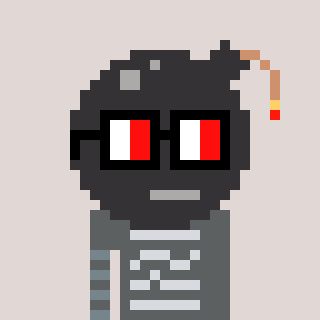
a pixel art character with square glasses with black frames and red eyes, a bomb-shaped head and a gold-colored body on a warm background